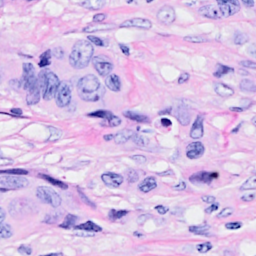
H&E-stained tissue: Breast